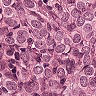
Metastatic tissue present: yes